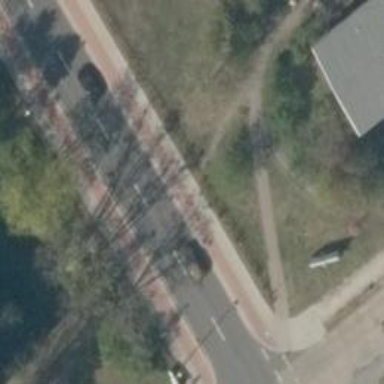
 featuring sidewalks on both sides and cycle track."